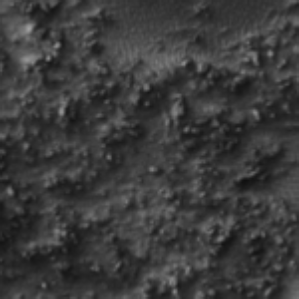
Label: frost